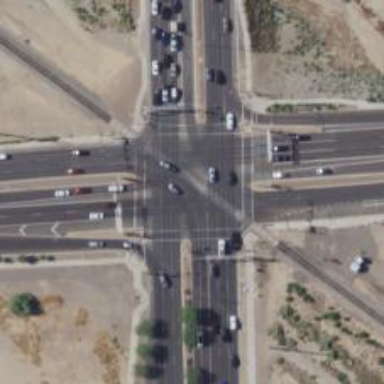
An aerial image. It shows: Crossing road.